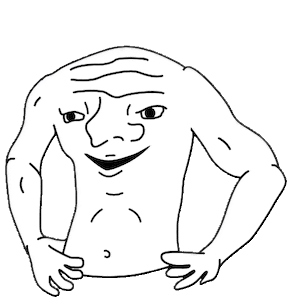
Label: 5_Brainlet